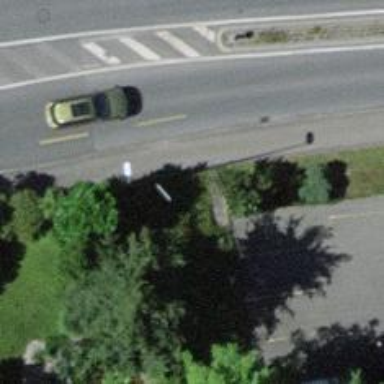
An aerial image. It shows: Road with steps.